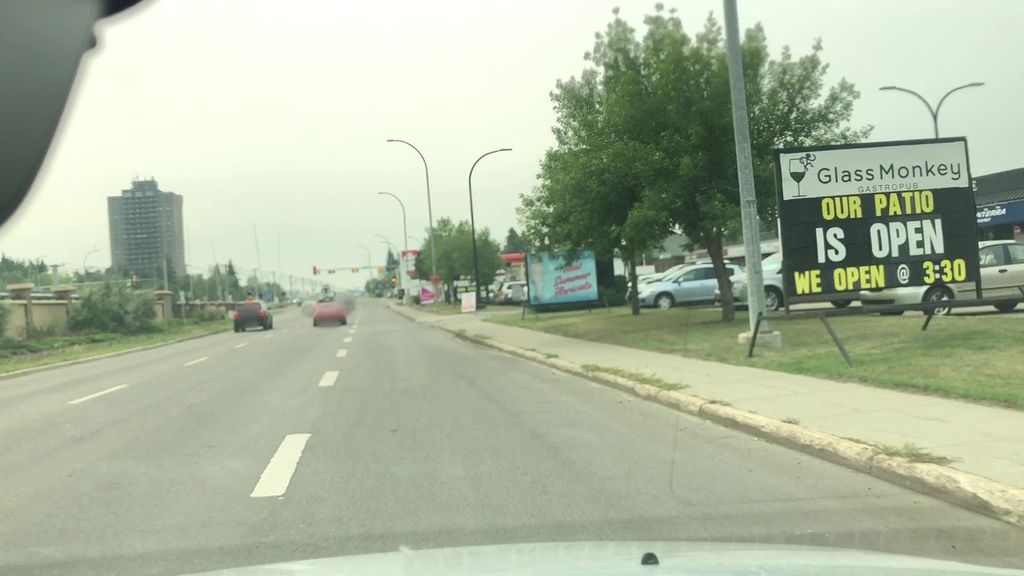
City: edmonton